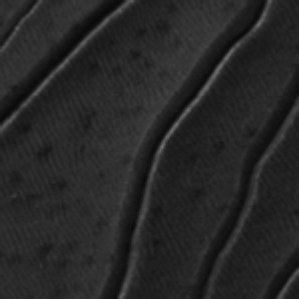
Label: frost